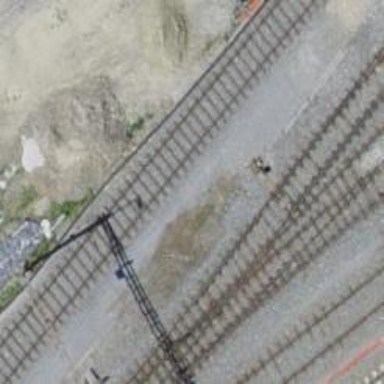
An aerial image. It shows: Single-track electrified railway yard with contact line electrification.